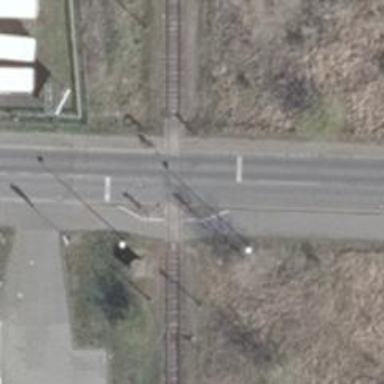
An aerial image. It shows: Railway crossing.